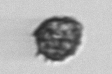
Label: Syracosphaera_pulchra